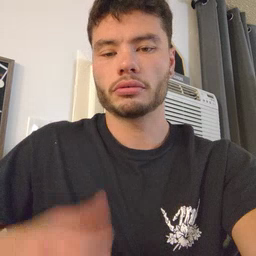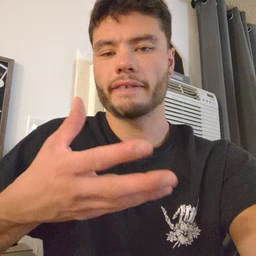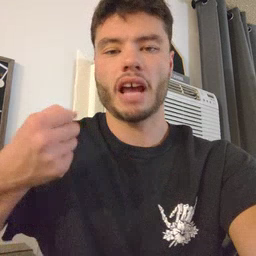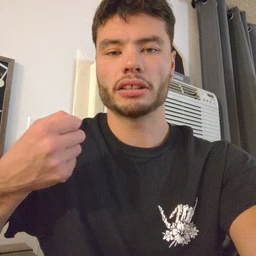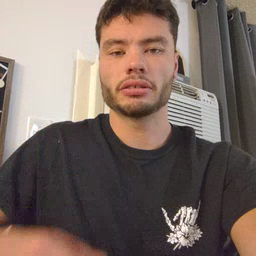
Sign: fast